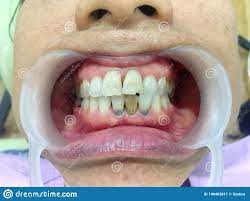
Condition: Tooth Discoloration